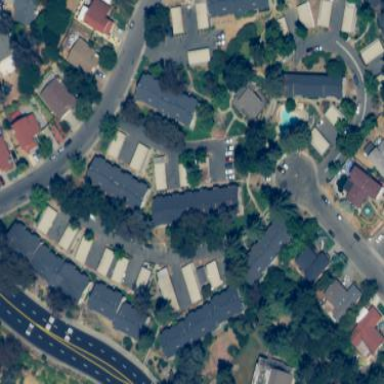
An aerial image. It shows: Condominium within residential area.